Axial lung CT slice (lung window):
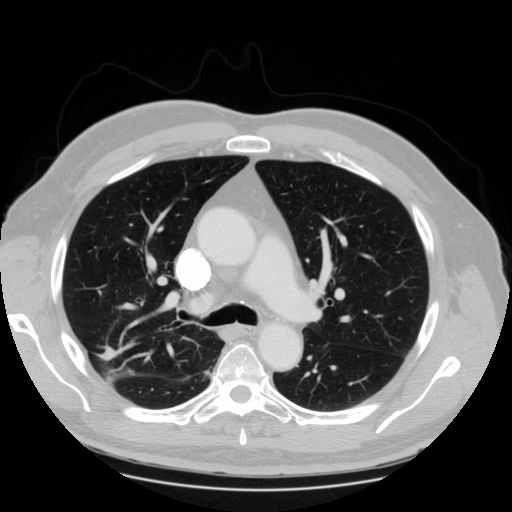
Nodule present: yes
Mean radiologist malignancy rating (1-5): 4